Question: I have project in as this:

I created GIT repository of project as branch.
## Question:
How can I have of project test ?
<URL>
Thank you in advance.
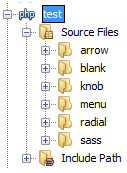
Answer: In the Git philosophy, the concept of branch isn't linked to the notion of folder (like it is in SVN).
When you checkout on a specific branch in a Git repository, you are not moving into another directory. You stay where you were, then Git updates the files in the directory so as to reflects the files of the new branch.
So to obtain the arborescence you want, it implies to clone the project several times.